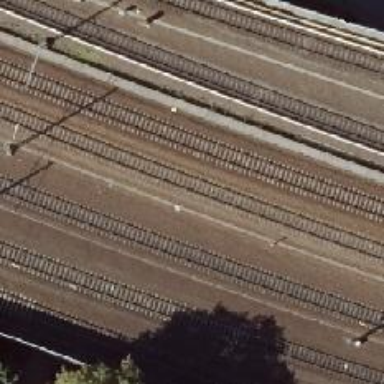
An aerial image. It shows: Bridge over electrified railway with contact line.